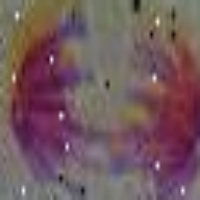
Label: anaphase